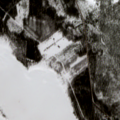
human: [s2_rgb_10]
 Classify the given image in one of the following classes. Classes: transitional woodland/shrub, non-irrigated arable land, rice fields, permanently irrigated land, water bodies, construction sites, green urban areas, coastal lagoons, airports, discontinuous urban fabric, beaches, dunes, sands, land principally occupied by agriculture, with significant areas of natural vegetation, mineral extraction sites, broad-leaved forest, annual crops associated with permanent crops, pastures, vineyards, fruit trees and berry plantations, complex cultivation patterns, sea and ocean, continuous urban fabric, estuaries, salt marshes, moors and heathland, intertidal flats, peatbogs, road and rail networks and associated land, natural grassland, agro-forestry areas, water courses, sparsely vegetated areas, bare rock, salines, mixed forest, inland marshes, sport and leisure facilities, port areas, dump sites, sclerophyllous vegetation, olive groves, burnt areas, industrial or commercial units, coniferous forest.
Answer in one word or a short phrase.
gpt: coniferous forest, mixed forest, transitional woodland/shrub, water bodies